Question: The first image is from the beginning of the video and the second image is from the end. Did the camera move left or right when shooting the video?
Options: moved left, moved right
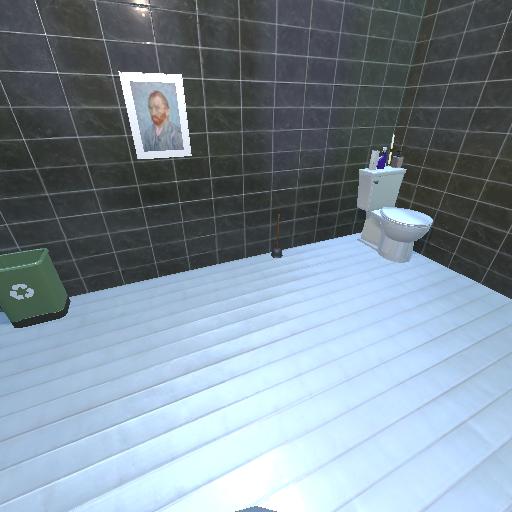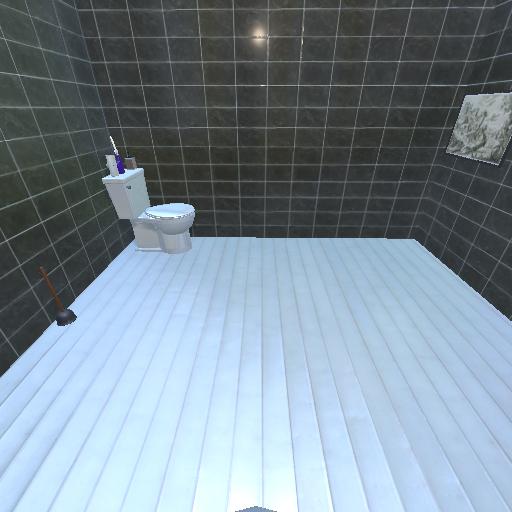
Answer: moved left